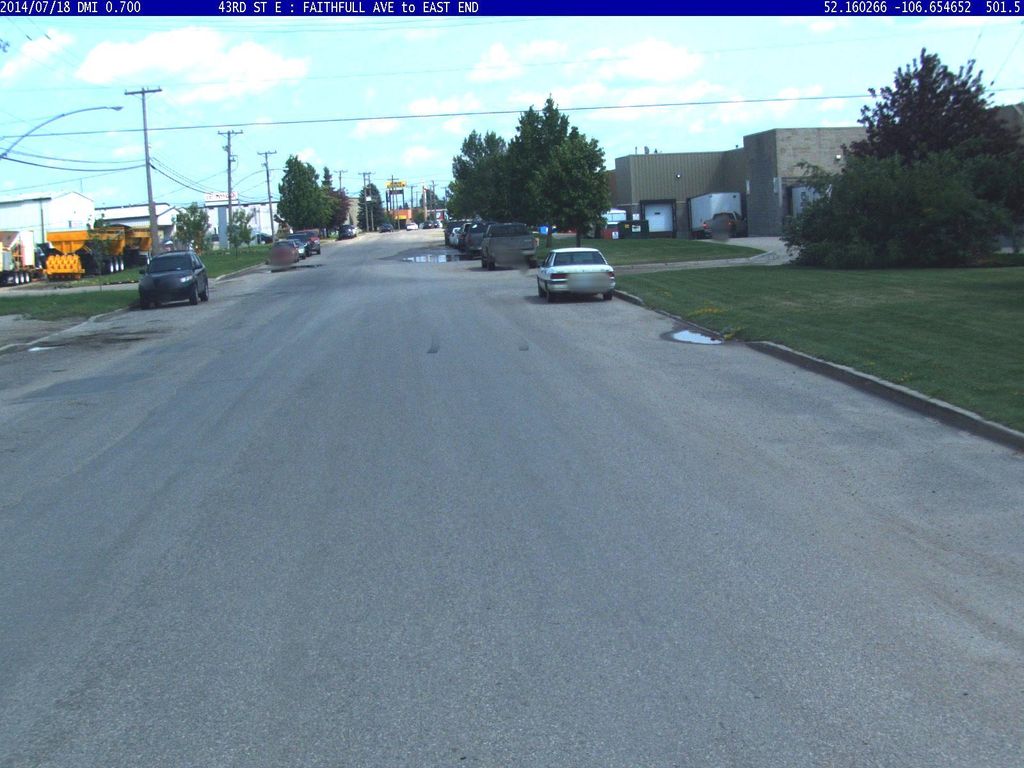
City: saskatoon